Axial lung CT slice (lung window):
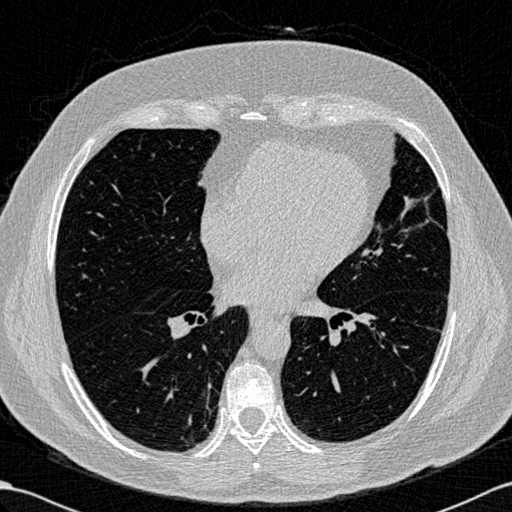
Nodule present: no